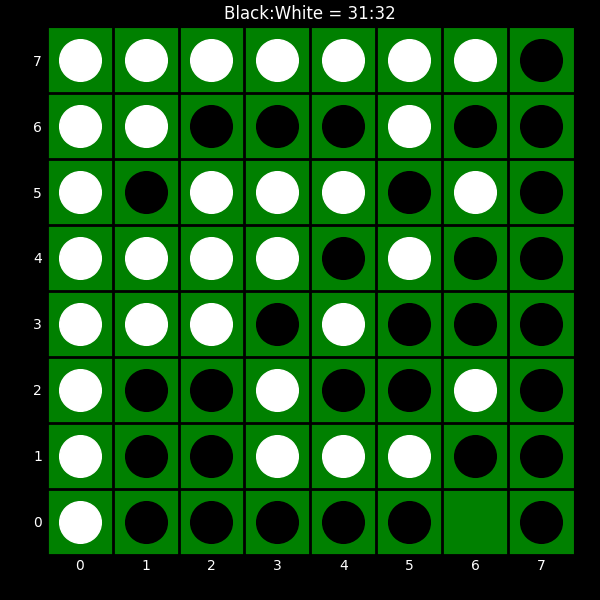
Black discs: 31
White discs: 32